Question: I have created an interactive map that when areas are selected then the related content should show/hide, which is working correctly.
<URL>
The issue I'm having is actually connecting trail lines from the areas/dots to the related content boxes.

How would I go about this with the JavaScript that I already have:
'''
<style>
/* Fonts */
@font-face {
font-family: 'Newbaskn';
src: url('fonts/Newbaskn.eot');
src: url('fonts/Newbaskn.eot') format('embedded-opentype'),
url('fonts/Newbaskn.woff2') format('woff2'),
url('fonts/Newbaskn.woff') format('woff'),
url('fonts/Newbaskn.ttf') format('truetype'),
url('fonts/Newbaskn.svg#Newbaskn') format('svg');
}
@font-face {
font-family: 'OpenSansLight';
src: url('fonts/OpenSansLight.eot');
src: url('fonts/OpenSansLight.eot') format('embedded-opentype'),
url('fonts/OpenSansLight.woff2') format('woff2'),
url('fonts/OpenSansLight.woff') format('woff'),
url('fonts/OpenSansLight.ttf') format('truetype'),
url('fonts/OpenSansLight.svg#OpenSansLight') format('svg');
}
.map h3{font-family: 'Newbaskn';text-transform:uppercase;color:#b3772c;font-size:13px;font-weight:normal;line-height:0px;}
.map table{font-family: 'OpenSansLight';font-size:13px;font-weight:normal;padding: 15px;}
p{text-align:left;font-family: 'OpenSansLight';}
</style>
<div class="map" align="center">
<img src="mandela-map.jpg" alt="map" width="500" height="431" border="0">
<button title="University of Cape Town &#013;University of Western Cape" name="uct-btn" id="uct-btn" style=" cursor:pointer; position: relative; left: -420px; top: -35px; border: none; background:#000;border-radius: 15px;width: 1%;height: 2%;">o</button>
<button title="University of Stellenbosch" name="stell-btn" id="stell-btn" style="cursor: pointer; position: relative; left: -430px; top: -23px; border: none; background: #000; border-radius: 15px; width: 1%; height: 2%;">o</button>
<button title="Nelson Mandela Metropolitan University" name="nelson-btn" id="nelson-btn" style="cursor: pointer; position: relative; left: -295px; top: -40px; border: none; background: #000; border-radius: 15px; width: 1%; height: 2%;">o</button>
<button title="Rhodes University" name="rhodes-btn" id="rhodes-btn" style="cursor: pointer; position: relative; left: -280px;top: -45px; border: none; background: #000; border-radius: 15px; width: 1%; height: 2%;">o</button>
<button title="University of Free State" name="free-btn" id="free-btn" style="cursor: pointer; position: relative; left: -292px;top: -189px; border: none; background: #000; border-radius: 15px; width: 1%; height: 2%;">o</button>
<button title="University of Kwazulu-Natal" name="kzn-btn" id="kzn-btn" style="cursor: pointer; position: relative; left: -200px;top: -162px; border: none; background: #000; border-radius: 15px; width: 1%; height: 2%;">o</button>
<button title="University of the Witwatersrand" name="wit-btn" id="wit-btn" style="cursor: pointer; position: relative; left: -280px;top: -288px; border: none; background: #000; border-radius: 15px; width: 1%; height: 2%;">o</button>
<!-- University of Cape Town -->
<div id="uct-content" style="display:none;border: #000 1px solid; background: transparent; width: 407px; height: auto; position: relative; left: -500px; top: -375px;">
<table width="100%">
<tr>
<td colspan="2"><h3>University of Cape Town</h3></td>
</tr>
<tr>
<td colspan="2"><strong>Theme:</strong> Youth &amp; Social Cohesion</td>
</tr>
<tr>
<td><p><strong>Research Chairs:</strong></p></td>
<td> <p>Poverty and Inequality</p></td>
</tr>
<tr>
<td>&nbsp;</td>
<td>Land Reform and Democracy</td>
</tr>
<tr>
<td>&nbsp;</td>
<td>Urban Policy</td>
</tr>
<tr>
<td>&nbsp;</td>
<td>Economic Growth, Poverty and Inequality</td>
</tr>
<tr>
<td>&nbsp;</td>
<td><p> Health and Wealth</p></td>
</tr>
</table>
</div>
<!-- University of Western Cape -->
<div id="uwc-content" style="display:none;border: #000 1px solid; background: transparent; width: 344px;height: auto;position: relative;left: -533px; top: -355px;">
<table width="100%">
<tr>
<td><h3>University of Western Cape</h3></td>
</tr>
<tr>
<td><strong>Research Chair:</strong> Poverty, Land and Agrarian Studies</td>
</tr>
</table>
</div>
<!-- University of Stellenbosch -->
<div id="stell-content" style="display:none;border: #000 1px solid; background: #fff; width: 340px;height: auto;position: relative;left: -534px; top: -150px;">
<table width="100%">
<tr>
<td><h3>University of Stellenbosch</h3></td>
</tr>
<tr>
<td><strong>Research Chair</strong>: Economics of Social Policy</td>
</tr>
</table>
</div>
<!-- Nelson Mandela Metropolitan University -->
<div id="nelson-content" style="display:none;border: #000 1px solid; background: #fff; width: 407px; height: auto; position: relative; left: -500px; top: -100px;">
<table width="100%">
<tr>
<td><h3>Nelson mandela metropolitan University</h3></td>
</tr>
<tr>
<td><strong>Theme:</strong> Education</td>
</tr>
</table>
</div>
<!-- Rhodes University -->
<div id="rhodes-content" style="display:none;border: #000 1px solid; background: #fff;width: 189px;height: auto;position: relative;left: 64px;top: 0px;">
<table width="100%">
<tr>
<td><h3>Rhodes University</h3></td>
</tr>
<tr>
<td><strong>Theme:</strong> Education</td>
</tr>
</table>
</div>
<!-- University of Free State -->
<div id="free-content" style="display:none;border: #000 1px solid; background: #fff;width: 236px;height: auto;position: relative;left: 191px;top: -78px;">
<table width="100%">
<tr>
<td><h3>University of Free State</h3></td>
</tr>
<tr>
<td><strong>Theme:</strong> Social Cohesion</td>
</tr>
</table>
</div>
<!-- University of Kwazulu-Natal -->
<div id="kzn-content" style="display:none;border: #000 1px solid; background: #fff;width: 297px;height: auto;position: relative;left: 317px;top: -151px;">
<table width="100%">
<tr>
<td><h3>University of Kwazulu-Natal</h3></td>
</tr>
<tr>
<td><strong>Theme:</strong> Economic Developments</td>
</tr>
</table>
</div>
<!-- University of the Witwatersrand -->
<div id="wit-content" style="display:none;border: #000 1px solid; background: #fff;width: 372px;height: auto;position: relative;left: 377px;top: -253px;">
<table width="100%">
<tr>
<td><h3>University of the Witwatersrand</h3></td>
</tr>
<tr>
<td><strong>Theme:</strong> Inequality</td>
</tr>
<tr>
<td><strong>Research Chairs:</strong> Development Planning and Modeling
</td>
</tr>
</table>
</div>
<script type="text/javascript" src="jquery.js"></script>
<script type="text/javascript">
$(document).ready(function(){
$("button#uct-btn").click(function(){
$("#uct-content").fadeToggle(500);
$("#uwc-content").fadeToggle(500);
$("#stell-content").hide(0);
$("#nelson-content").hide(0);
$("#rhodes-content").hide(0);
$("#free-content").hide(0);
$("#kzn-content").hide(0);
$("#wit-content").hide(0);
});
});
$(document).ready(function(){
$("button#stell-btn").click(function(){
$("#stell-content").fadeToggle(500);
$("#uct-content").hide(0);
$("#uwc-content").hide(0);
$("#nelson-content").hide(0);
$("#rhodes-content").hide(0);
$("#free-content").hide(0);
$("#kzn-content").hide(0);
$("#wit-content").hide(0);
});
});
$(document).ready(function(){
$("button#nelson-btn").click(function(){
$("#nelson-content").fadeToggle(500);
$("#uct-content").hide(0);
$("#stell-content").hide(0);
$("#uwc-content").hide(0);
$("#rhodes-content").hide(0);
$("#free-content").hide(0);
$("#kzn-content").hide(0);
$("#wit-content").hide(0);
});
});
$(document).ready(function(){
$("button#rhodes-btn").click(function(){
$("#rhodes-content").fadeToggle(500);
$("#uct-content").hide(0);
$("#nelson-content").hide(0);
$("#stell-content").hide(0);
$("#uwc-content").hide(0);
$("#free-content").hide(0);
$("#kzn-content").hide(0);
$("#wit-content").hide(0);
});
});
$(document).ready(function(){
$("button#free-btn").click(function(){
$("#free-content").fadeToggle(500);
$("#uct-content").hide(0);
$("#nelson-content").hide(0);
$("#stell-content").hide(0);
$("#uwc-content").hide(0);
$("#rhodes-content").hide(0);
$("#kzn-content").hide(0);
$("#wit-content").hide(0);
});
});
$(document).ready(function(){
$("button#kzn-btn").click(function(){
$("#kzn-content").fadeToggle(500);
$("#uct-content").hide(0);
$("#nelson-content").hide(0);
$("#stell-content").hide(0);
$("#uwc-content").hide(0);
$("#rhodes-content").hide(0);
$("#free-content").hide(0);
$("#wit-content").hide(0);
});
});
$(document).ready(function(){
$("button#wit-btn").click(function(){
$("#wit-content").fadeToggle(500);
$("#uct-content").hide(0);
$("#nelson-content").hide(0);
$("#stell-content").hide(0);
$("#uwc-content").hide(0);
$("#rhodes-content").hide(0);
$("#free-content").hide(0);
$("#kzn-content").hide(0);
});
});
/*$(document).ready(function(){
$("button#close").click(function(){
$("#uct-content").hide(1000);
});
});*/
</script>
</div>
'''
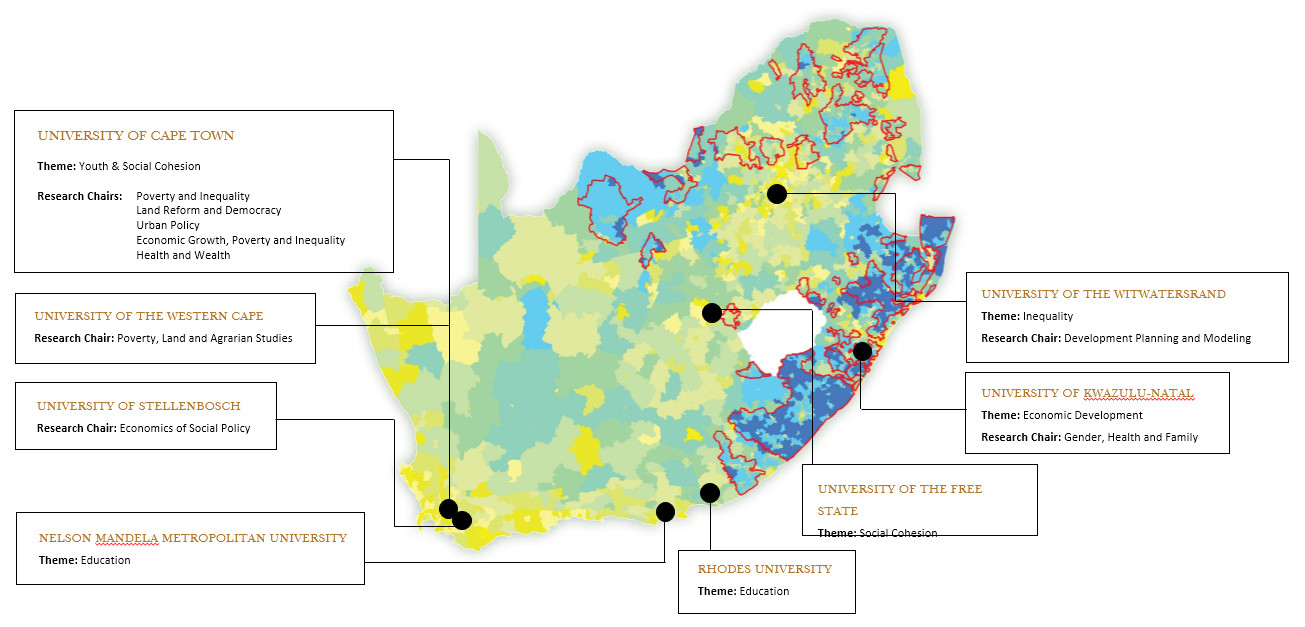
Answer: you create all your popup like
'''
<!-- University of Kwazulu-Natal -->
<div id="kzn-content" style="display:none;border: #000 1px solid; background: #fff;width: 297px;height: auto;position: relative;left: 317px;top: -151px;">
<div style="height: 1px; background: rgb(0, 0, 0) none repeat scroll 0% 0%; position: absolute; top: 30px; left: -70px; width: 70px;"></div>
<div style="background: rgb(0, 0, 0) none repeat scroll 0% 0%; position: absolute; left: -70px; width: 1px; top: -20px; height: 51px;"></div>
<table width="100%">
<tr>
<td><h3>University of Kwazulu-Natal</h3></td>
</tr>
<tr>
<td><strong>Theme:</strong> Economic Developments</td>
</tr>
</table>
</div>
'''
<URL>